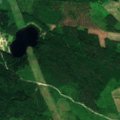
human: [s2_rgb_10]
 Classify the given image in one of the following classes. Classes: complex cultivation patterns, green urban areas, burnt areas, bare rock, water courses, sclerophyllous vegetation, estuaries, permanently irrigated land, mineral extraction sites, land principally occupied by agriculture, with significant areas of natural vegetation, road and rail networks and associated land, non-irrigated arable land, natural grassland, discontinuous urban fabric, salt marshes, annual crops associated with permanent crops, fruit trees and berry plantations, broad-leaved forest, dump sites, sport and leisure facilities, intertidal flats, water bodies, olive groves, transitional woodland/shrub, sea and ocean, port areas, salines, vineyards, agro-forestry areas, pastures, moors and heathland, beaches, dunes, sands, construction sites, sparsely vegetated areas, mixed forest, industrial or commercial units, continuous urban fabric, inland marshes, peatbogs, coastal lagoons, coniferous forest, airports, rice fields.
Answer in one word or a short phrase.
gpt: non-irrigated arable land, land principally occupied by agriculture, with significant areas of natural vegetation, mixed forest, transitional woodland/shrub